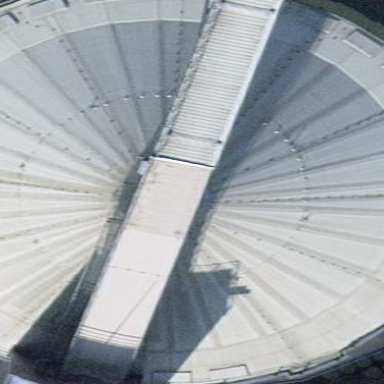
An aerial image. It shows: Industrial building with silo.